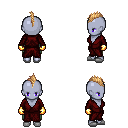
a pixel art fantasy rpg character, female body template, dark elf, purple skin, red robe, teal pants, light blonde mohawk hairstyle, gold gloves, white slippers, four views (front, back, left, right), 2x2 character sprite sheet, small pixel art, hard edges, no anti-aliasing